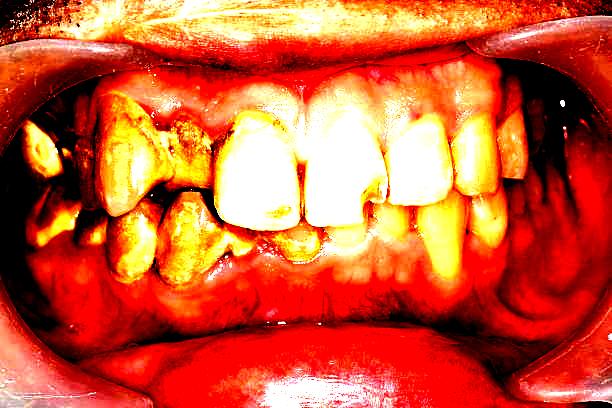
Condition: Gingivitis